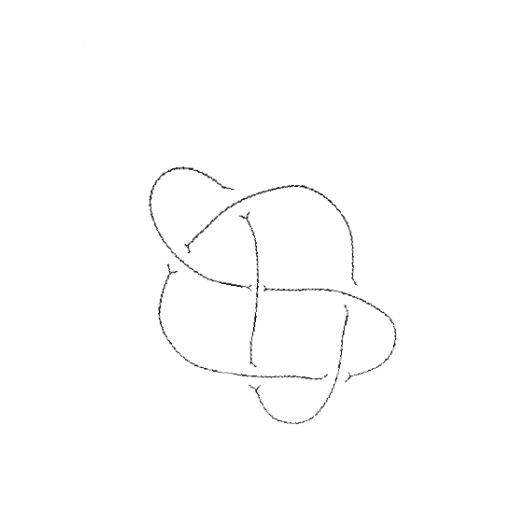
Crossing number: 6